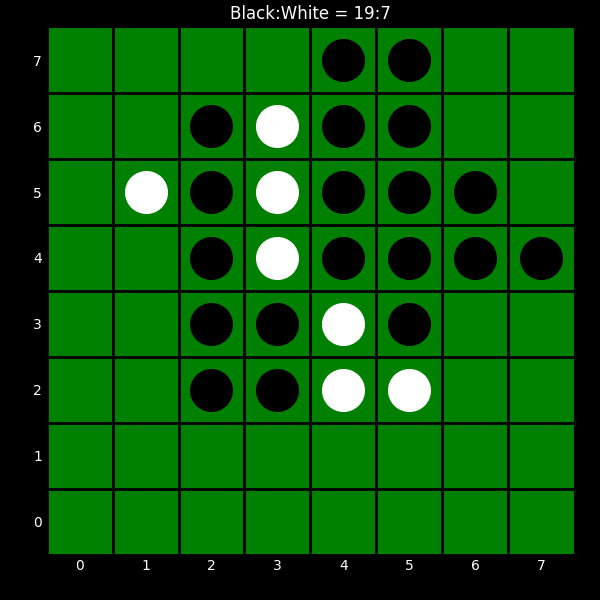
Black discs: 19
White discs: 7